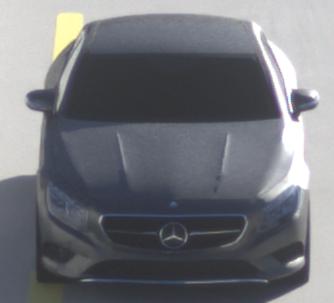
Make: Mercedes-Benz
Model: S 400 Coupé
Detailed model: S-Class (217) Coupé
Model produced from: 2015/10
Model produced until: 2017/09
Doors: 2
Color: gray
Road condition: dry road
Daytime: sunrise or sunset
Contrast: medium contrast